Interaction volume radius: 5 \u00c5
Interaction volume height: 25 \u00c5
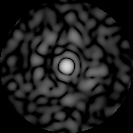
Disorder parameter: 0.858